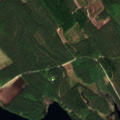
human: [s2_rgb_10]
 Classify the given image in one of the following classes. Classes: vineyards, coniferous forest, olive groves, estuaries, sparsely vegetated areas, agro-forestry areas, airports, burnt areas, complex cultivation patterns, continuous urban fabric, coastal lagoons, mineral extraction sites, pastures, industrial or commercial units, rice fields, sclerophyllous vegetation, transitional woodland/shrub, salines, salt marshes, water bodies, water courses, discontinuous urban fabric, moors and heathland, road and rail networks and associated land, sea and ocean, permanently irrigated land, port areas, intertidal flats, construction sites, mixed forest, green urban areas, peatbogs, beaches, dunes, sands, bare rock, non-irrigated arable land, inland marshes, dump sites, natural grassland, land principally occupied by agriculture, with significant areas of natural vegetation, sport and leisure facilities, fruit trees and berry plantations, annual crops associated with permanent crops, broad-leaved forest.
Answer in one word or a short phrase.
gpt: land principally occupied by agriculture, with significant areas of natural vegetation, coniferous forest, mixed forest, water bodies